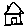
Label: house